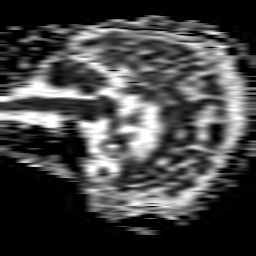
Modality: ADC
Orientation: sagittal
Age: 68
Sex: male
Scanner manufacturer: philips
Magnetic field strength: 1.5 T
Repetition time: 4.917 s
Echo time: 0.07794 s